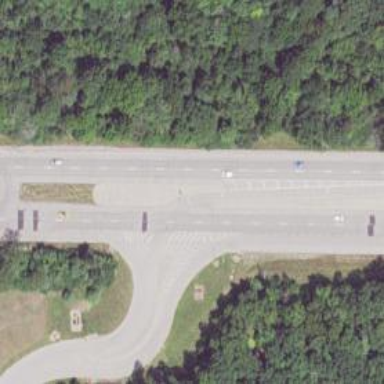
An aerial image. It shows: Trunk link road with asphalt surface.